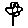
Label: flower